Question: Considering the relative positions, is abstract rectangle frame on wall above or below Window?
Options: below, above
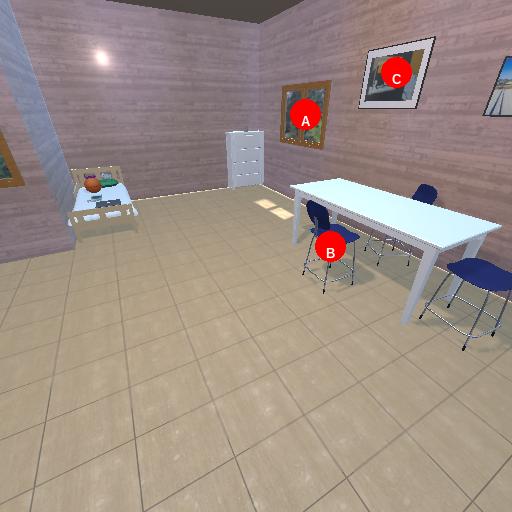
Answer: below